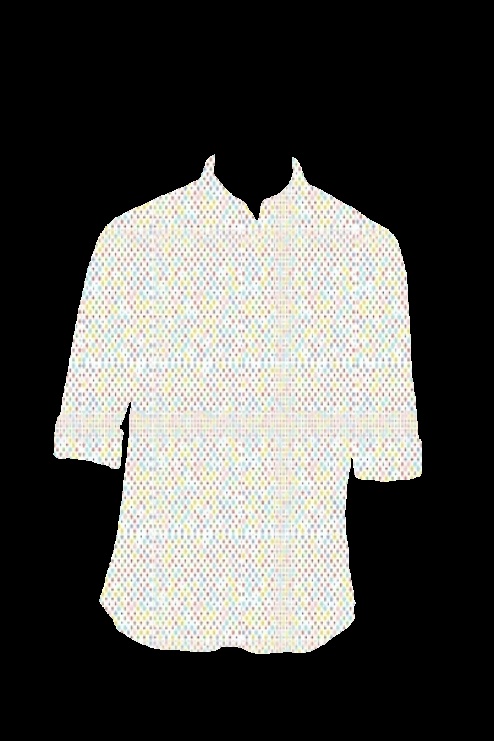
white polka dot tee